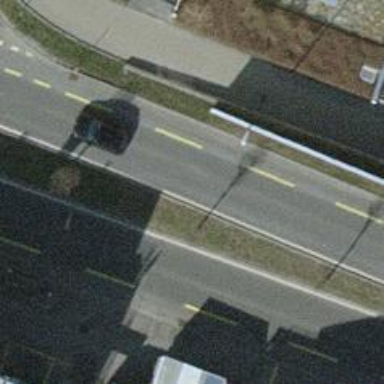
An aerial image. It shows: Secondary road with designated cycle lane.